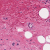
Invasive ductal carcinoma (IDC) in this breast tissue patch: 0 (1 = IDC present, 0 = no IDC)